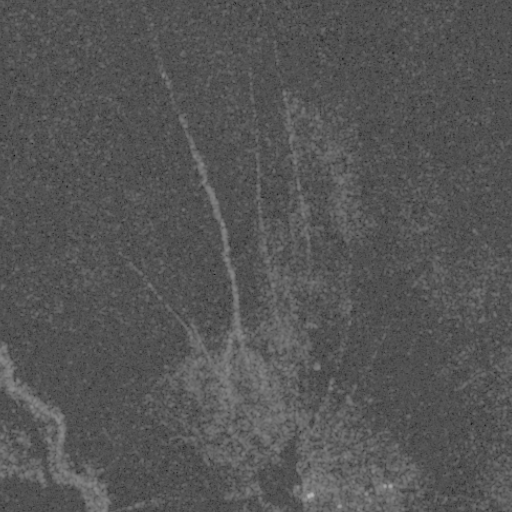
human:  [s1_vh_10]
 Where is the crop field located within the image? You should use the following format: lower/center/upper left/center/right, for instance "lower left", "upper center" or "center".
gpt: The crop field is located in the lower right of the image.
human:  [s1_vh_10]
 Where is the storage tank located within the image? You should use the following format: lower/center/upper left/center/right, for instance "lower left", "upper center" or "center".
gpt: The storage tank is located in the lower center of the image.
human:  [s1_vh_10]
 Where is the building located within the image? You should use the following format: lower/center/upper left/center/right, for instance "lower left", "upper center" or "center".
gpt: The building is located in the lower right of the image.
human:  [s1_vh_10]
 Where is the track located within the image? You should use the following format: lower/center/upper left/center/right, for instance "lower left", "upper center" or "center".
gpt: There is no track in the image.

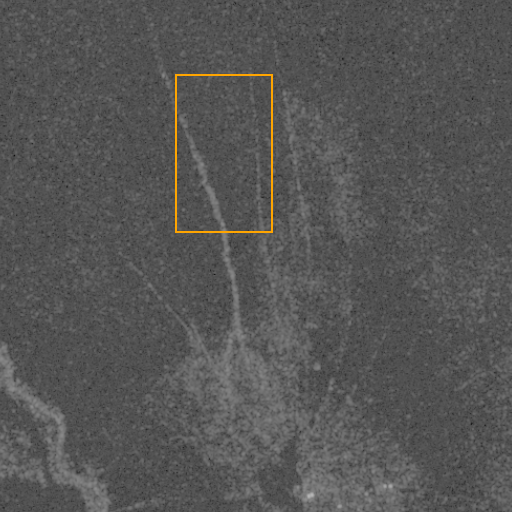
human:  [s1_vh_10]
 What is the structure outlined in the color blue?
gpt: There is no blue outline.
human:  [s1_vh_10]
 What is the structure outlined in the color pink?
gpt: There is no structure outlined in pink.